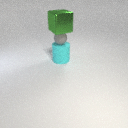
small gray rubber sphere below large green metal cube